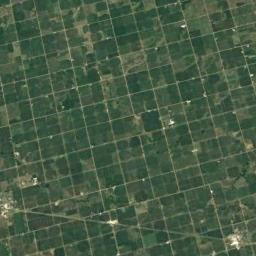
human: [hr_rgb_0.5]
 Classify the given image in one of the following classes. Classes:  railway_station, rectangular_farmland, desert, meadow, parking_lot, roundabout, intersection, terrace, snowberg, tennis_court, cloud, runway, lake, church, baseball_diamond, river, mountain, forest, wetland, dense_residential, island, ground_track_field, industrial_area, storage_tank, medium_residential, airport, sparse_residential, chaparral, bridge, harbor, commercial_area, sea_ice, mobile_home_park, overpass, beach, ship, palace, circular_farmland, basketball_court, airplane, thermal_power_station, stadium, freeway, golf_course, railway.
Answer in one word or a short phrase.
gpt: circular_farmland